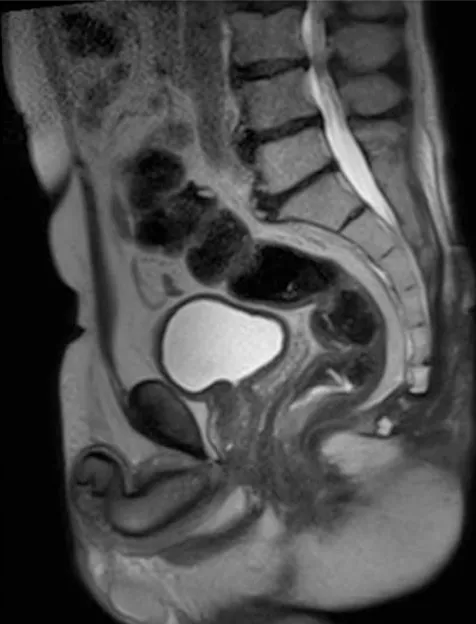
MRI imaging after neoadjuvant treatment(sagital view).
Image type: radiology (mri)